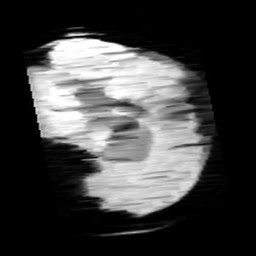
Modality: minIP
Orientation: sagittal
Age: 9
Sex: male
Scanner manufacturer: siemens
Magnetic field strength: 3 T
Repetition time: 0.027 s
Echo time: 0.02 s